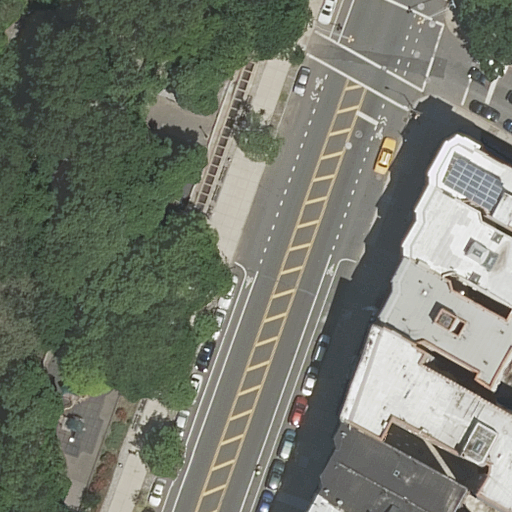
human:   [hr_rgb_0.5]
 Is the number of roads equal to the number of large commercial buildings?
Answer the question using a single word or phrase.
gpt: no

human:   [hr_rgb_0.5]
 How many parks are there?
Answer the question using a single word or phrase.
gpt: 1

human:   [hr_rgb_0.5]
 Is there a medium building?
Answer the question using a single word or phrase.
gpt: yes

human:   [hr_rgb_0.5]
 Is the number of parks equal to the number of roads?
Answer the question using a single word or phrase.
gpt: no

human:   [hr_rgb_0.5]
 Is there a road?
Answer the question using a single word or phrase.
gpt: yes

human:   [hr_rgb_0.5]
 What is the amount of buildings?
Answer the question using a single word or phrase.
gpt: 6

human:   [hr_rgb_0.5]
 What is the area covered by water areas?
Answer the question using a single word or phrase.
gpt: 0m2

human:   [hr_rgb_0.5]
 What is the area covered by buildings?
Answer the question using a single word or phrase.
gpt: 634m2

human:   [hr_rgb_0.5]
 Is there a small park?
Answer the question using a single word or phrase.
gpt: no

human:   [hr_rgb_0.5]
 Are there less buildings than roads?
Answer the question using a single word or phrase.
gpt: no

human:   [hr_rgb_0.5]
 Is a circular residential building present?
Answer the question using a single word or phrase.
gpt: no

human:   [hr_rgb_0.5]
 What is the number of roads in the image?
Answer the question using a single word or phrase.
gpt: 4

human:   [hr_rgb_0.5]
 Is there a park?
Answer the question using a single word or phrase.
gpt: yes

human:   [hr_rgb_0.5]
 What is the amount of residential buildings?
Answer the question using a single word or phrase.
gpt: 6

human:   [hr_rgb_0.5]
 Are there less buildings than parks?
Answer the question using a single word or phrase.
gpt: no

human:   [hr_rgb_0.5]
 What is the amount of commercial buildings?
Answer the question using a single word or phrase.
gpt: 0

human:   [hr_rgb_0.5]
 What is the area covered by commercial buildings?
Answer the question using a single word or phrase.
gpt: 0m2

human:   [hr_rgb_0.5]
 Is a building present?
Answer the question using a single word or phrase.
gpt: yes

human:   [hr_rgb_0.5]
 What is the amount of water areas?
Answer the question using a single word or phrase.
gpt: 0

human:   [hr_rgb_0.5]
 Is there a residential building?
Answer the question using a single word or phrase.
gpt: yes

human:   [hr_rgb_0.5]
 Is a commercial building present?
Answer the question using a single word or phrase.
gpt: no

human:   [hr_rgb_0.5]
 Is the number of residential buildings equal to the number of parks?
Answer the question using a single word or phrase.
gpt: no

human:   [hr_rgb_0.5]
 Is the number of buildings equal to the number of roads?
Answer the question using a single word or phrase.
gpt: no

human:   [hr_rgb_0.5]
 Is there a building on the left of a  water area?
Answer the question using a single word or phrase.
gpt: no

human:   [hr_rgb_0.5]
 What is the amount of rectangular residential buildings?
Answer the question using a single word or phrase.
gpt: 3

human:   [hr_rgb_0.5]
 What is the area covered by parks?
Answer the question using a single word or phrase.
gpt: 10610m2

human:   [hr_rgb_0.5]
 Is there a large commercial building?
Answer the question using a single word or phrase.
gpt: no

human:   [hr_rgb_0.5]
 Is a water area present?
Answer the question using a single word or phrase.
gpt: no

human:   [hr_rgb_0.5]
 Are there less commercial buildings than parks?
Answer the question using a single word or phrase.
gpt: yes

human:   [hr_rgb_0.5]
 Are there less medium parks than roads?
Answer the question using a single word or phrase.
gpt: yes

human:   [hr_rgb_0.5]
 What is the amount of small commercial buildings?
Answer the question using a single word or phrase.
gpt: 0

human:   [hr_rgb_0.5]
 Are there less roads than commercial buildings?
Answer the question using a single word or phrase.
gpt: no

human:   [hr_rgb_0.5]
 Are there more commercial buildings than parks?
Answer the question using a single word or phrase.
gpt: no

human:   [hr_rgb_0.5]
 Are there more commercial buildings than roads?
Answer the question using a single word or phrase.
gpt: no

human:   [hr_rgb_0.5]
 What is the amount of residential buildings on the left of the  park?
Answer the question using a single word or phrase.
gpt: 0

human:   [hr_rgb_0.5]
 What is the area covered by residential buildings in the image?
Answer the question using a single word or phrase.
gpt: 634m2

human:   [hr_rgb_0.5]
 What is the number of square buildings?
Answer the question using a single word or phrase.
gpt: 0

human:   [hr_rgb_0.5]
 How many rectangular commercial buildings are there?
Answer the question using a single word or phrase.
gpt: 0

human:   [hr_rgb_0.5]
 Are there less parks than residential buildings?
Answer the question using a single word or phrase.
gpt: yes

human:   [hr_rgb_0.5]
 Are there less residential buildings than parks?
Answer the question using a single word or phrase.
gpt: no

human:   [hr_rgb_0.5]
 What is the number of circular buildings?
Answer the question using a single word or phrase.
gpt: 0

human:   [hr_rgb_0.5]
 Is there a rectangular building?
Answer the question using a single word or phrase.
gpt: yes

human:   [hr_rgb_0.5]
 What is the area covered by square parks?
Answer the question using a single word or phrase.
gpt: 0m2

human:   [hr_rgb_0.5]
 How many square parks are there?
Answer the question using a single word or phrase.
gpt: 0

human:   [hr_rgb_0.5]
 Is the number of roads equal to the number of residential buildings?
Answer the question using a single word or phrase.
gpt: no

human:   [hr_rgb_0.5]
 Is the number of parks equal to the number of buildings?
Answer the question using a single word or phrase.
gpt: no

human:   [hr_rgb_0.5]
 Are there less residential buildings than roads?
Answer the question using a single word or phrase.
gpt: no

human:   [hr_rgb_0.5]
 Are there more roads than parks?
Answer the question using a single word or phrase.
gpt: yes

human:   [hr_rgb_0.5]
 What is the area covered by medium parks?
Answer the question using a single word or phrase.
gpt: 0m2

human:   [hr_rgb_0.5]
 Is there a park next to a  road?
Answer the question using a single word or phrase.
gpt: yes

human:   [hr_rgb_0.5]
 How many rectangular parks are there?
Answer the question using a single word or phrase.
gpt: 1

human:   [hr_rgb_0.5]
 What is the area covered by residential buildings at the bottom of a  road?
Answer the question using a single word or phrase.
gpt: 634m2

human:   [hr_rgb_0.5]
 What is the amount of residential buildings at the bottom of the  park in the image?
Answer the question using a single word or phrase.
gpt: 6

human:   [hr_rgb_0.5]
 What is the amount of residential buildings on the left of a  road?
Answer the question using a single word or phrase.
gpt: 1

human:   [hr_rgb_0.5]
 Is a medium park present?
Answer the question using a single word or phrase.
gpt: no

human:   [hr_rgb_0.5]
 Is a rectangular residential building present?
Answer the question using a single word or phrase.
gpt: yes

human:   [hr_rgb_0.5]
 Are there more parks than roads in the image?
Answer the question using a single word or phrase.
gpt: no

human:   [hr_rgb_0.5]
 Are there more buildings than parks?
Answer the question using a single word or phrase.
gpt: yes

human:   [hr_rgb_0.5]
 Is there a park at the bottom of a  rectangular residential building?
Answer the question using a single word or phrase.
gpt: no

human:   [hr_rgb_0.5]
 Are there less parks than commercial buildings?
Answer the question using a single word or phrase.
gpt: no

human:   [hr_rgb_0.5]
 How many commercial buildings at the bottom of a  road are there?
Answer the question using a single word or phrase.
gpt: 0

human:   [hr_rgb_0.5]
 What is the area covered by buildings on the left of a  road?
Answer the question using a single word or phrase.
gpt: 9m2

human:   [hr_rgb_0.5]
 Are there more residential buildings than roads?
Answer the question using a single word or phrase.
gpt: yes

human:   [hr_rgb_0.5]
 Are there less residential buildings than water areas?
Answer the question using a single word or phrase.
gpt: no